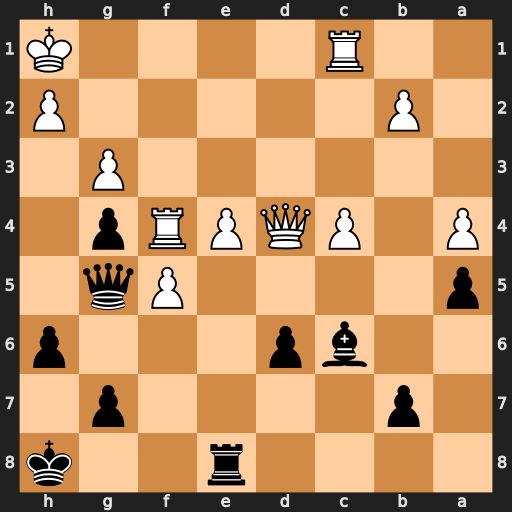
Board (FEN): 4r2k/1p4p1/2bp3p/p4Pq1/P1PQPRp1/6P1/1P5P/2R4K
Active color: b
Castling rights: -
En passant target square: -
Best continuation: Rxe4 Qxe4 Bxe4+